Interaction volume radius: 10 \u00c5
Interaction volume height: 15 \u00c5
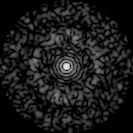
Disorder parameter: 0.7976